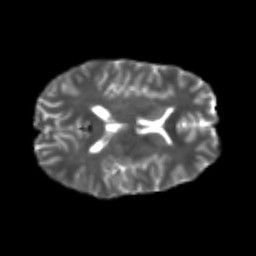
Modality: T2w
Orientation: axial
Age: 26
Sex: male
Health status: healthy
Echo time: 0.074 s